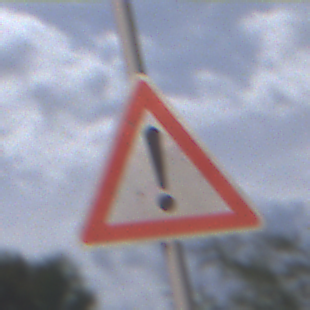
Verkehrszeichen: Gefahrenstelle
Umgebung: Outdoor, Nature
Tageszeit: Midday
Wetter: PartlyCloudy
Licht: Natural
Jahreszeit: NotSpecified
Kontrast: HighContrast